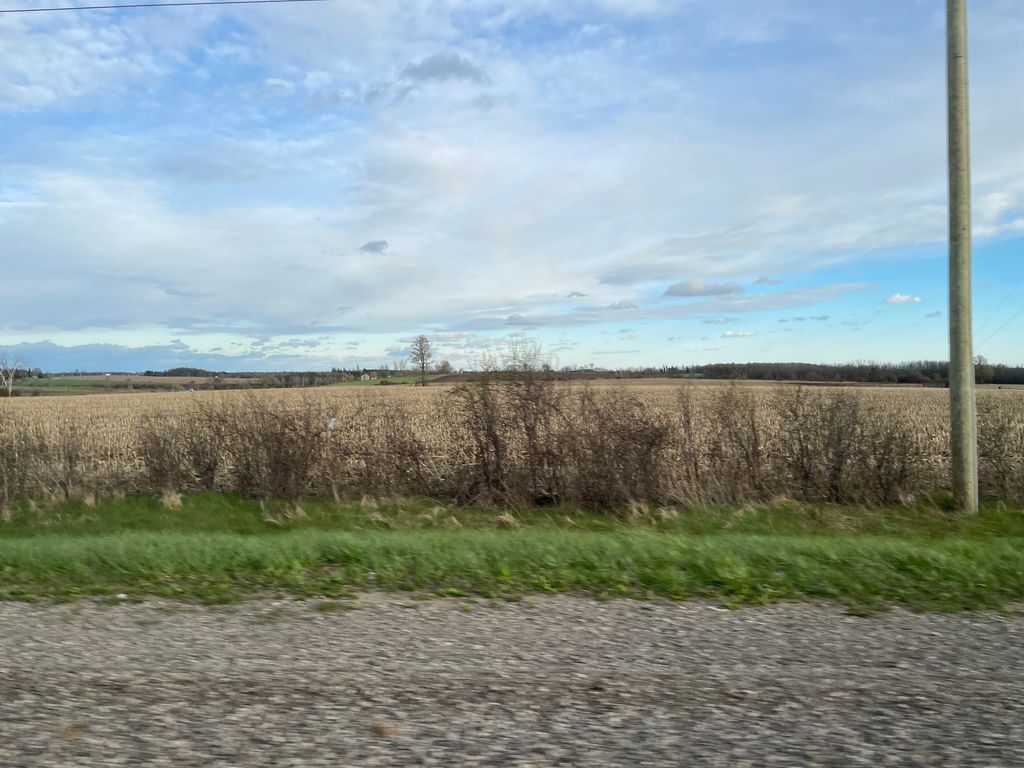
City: kitchener-waterloo